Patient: sex F, age 28
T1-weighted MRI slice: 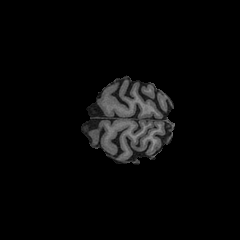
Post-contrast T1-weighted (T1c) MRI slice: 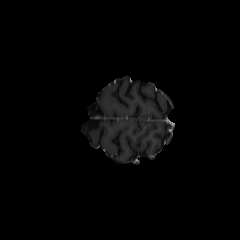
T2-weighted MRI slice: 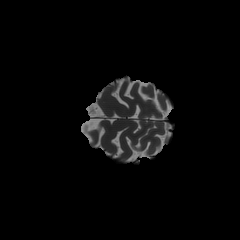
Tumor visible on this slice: no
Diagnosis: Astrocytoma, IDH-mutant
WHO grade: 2